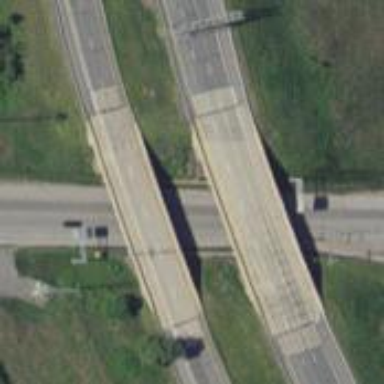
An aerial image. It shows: Motorway bridge.